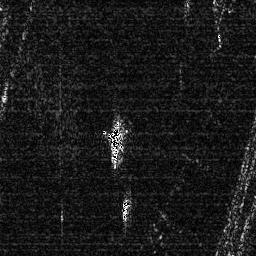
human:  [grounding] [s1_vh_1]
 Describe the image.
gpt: In the satellite image, there is  <ref>1 medium ship </ref> <box>[[41, 46, 48, 66, 0]]</box> located at center,  <ref>1 small ship </ref> <box>[[46, 76, 50, 86, 0]]</box> located at bottom.